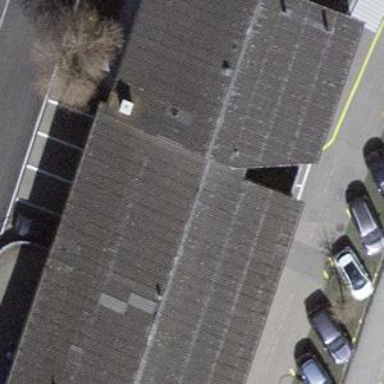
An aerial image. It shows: Shop specializing in car and car repair services.